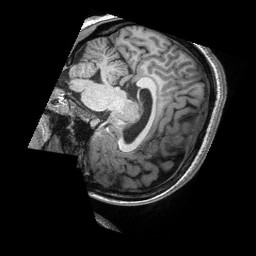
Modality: T1w
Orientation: sagittal
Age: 22
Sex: female